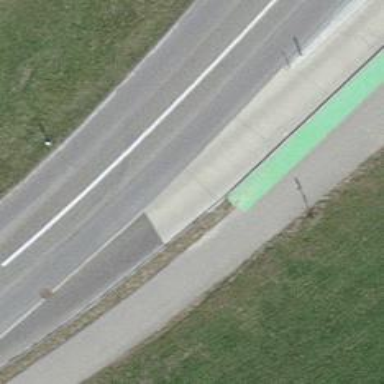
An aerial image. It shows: Asphalt cycleway.